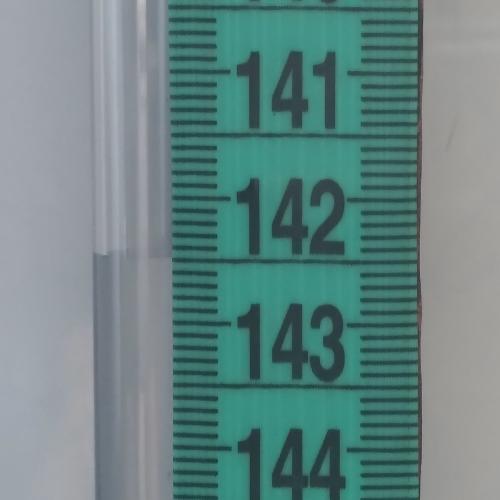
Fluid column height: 142.5 cm